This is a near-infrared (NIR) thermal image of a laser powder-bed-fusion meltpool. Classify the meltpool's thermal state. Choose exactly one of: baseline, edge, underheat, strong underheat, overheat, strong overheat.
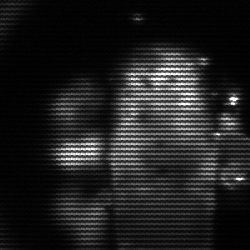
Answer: strong underheat